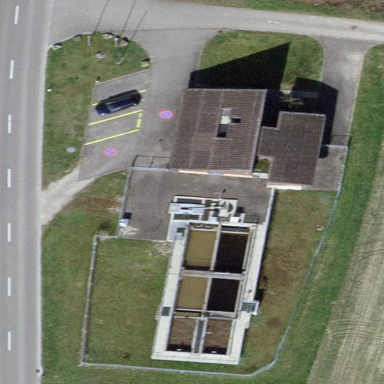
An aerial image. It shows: Wastewater plant.